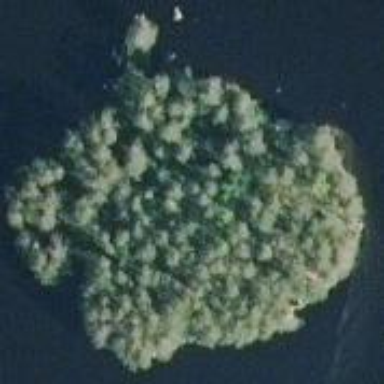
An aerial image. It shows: Image showing island.